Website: macys
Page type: customer-info-address
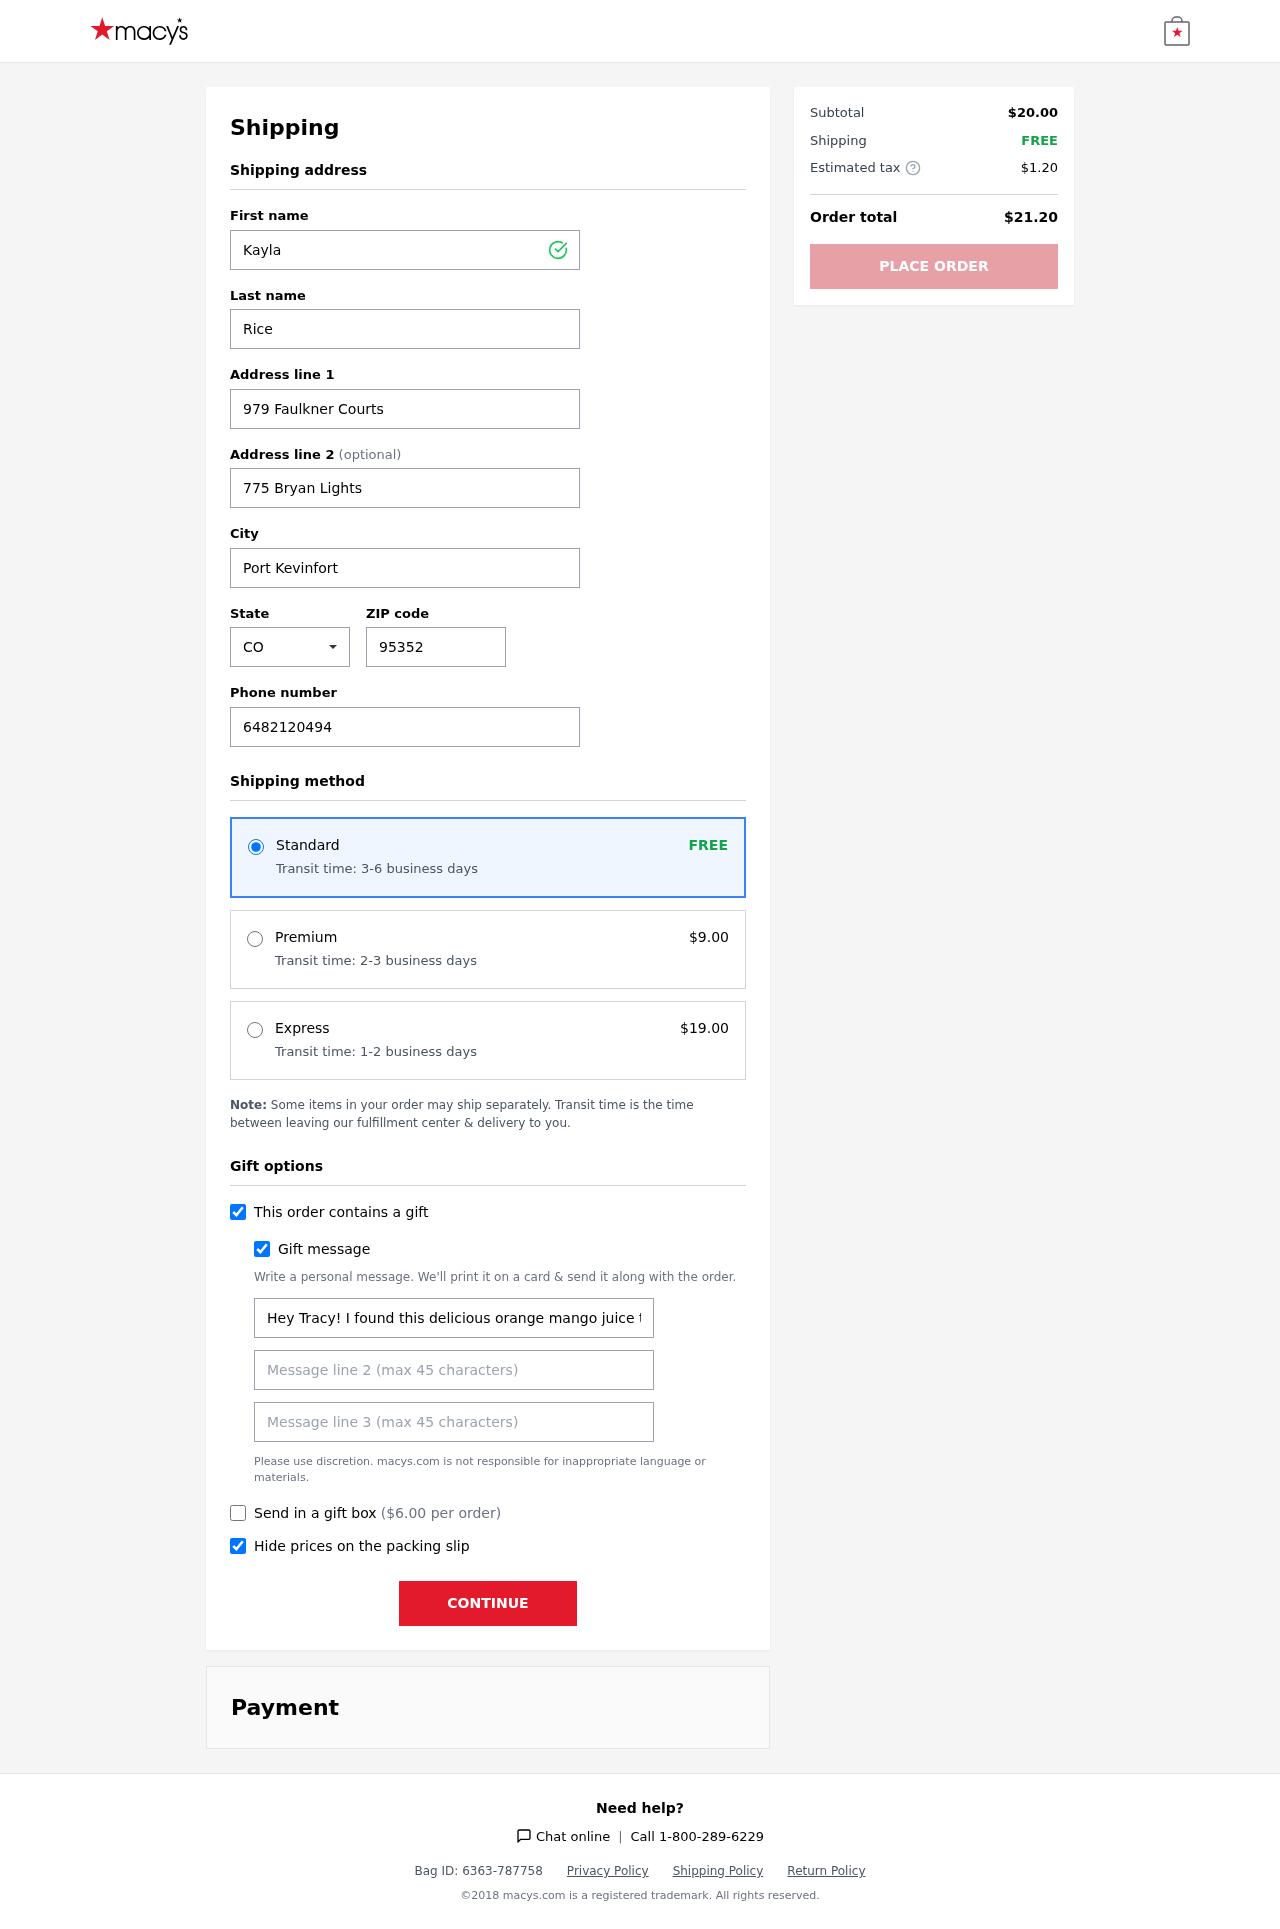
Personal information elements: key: PII_CITY
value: Port Kevinfort
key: PII_FIRSTNAME
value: Kayla
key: PII_GIFT_MESSAGE
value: Hey Tracy! I found this delicious orange mango juice that totally made me think of you—it’s perfect for brightening up any day. Enjoy every refreshing sip!  Kayla
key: PII_LASTNAME
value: Rice
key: PII_PHONE
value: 6482120494
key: PII_POSTCODE
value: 95352
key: PII_STATE_ABBR
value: CO
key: PII_STREET
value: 979 Faulkner Courts
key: PII_STREET2
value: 775 Bryan Lights
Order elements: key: ORDER_SHIPPING_STANDARD
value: FREE
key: ORDER_SHIPPING_STANDARD_TIME
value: Transit time: 3-6 business days
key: ORDER_SHIPPING_PREMIUM
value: $9.00
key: ORDER_SHIPPING_PREMIUM_TIME
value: Transit time: 2-3 business days
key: ORDER_SHIPPING_EXPRESS
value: $19.00
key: ORDER_SHIPPING_EXPRESS_TIME
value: Transit time: 1-2 business days
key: ORDER_GIFT_BOX_FEE
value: $6.00
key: ORDER_SUBTOTAL
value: $20.00
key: ORDER_SHIPPING_COST
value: FREE
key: ORDER_TAX
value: $1.20
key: ORDER_TOTAL
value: $21.20